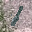
Label: 1